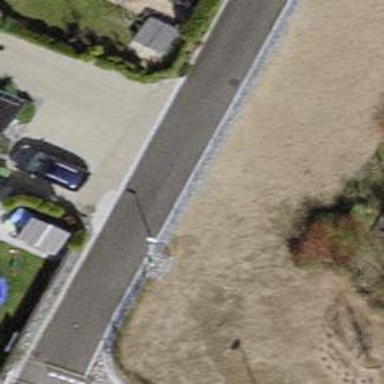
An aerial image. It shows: Service road with paving stones.